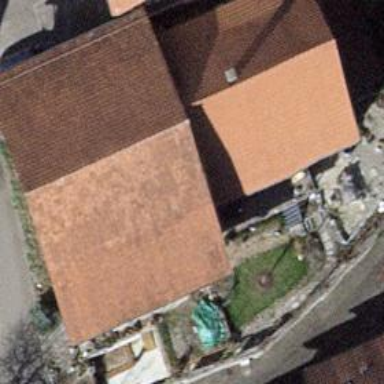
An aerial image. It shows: Gabled roof on farm auxiliary building.